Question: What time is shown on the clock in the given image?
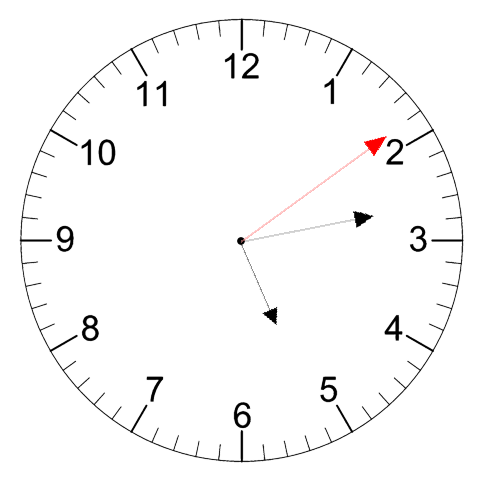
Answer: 05:13:09